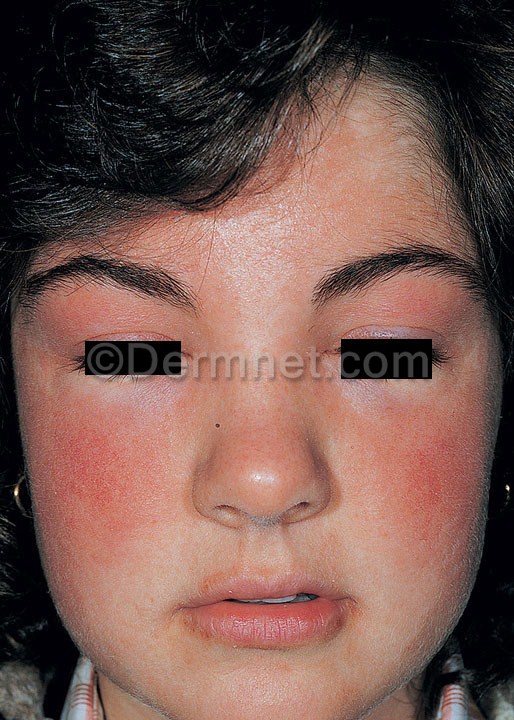
Disease: Poison Ivy Photos and other Contact Dermatitis